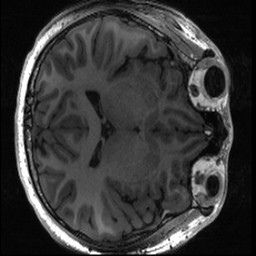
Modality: T1w
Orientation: axial
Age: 23
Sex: male